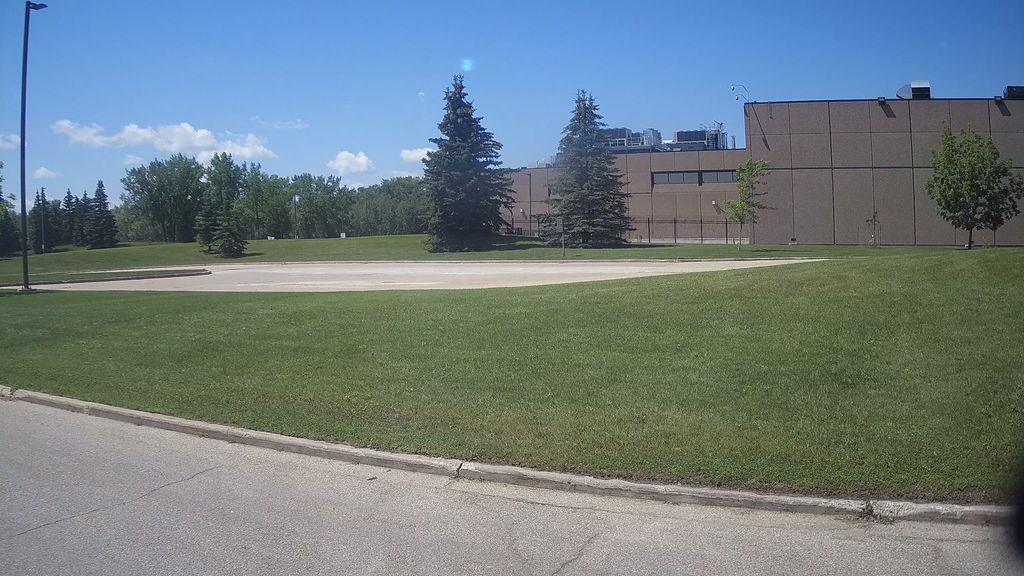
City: winnipeg